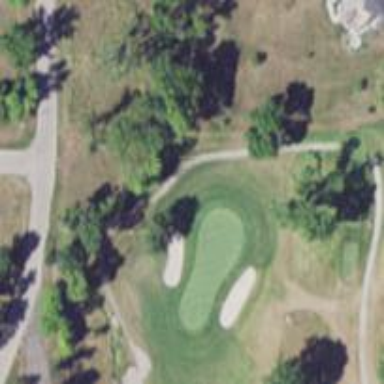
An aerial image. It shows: Path for both roads and golfers.